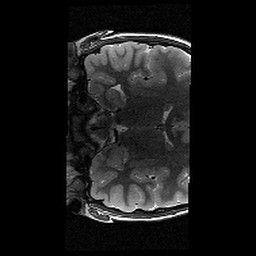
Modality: T2w
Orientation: coronal
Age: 9
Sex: male
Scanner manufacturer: siemens
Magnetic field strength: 3 T
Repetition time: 9.23 s
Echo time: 0.067 s